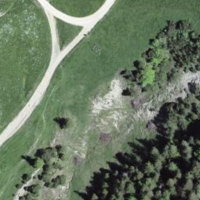
EUNIS habitat code: 24
Species observed at this site:
Aglais urticae